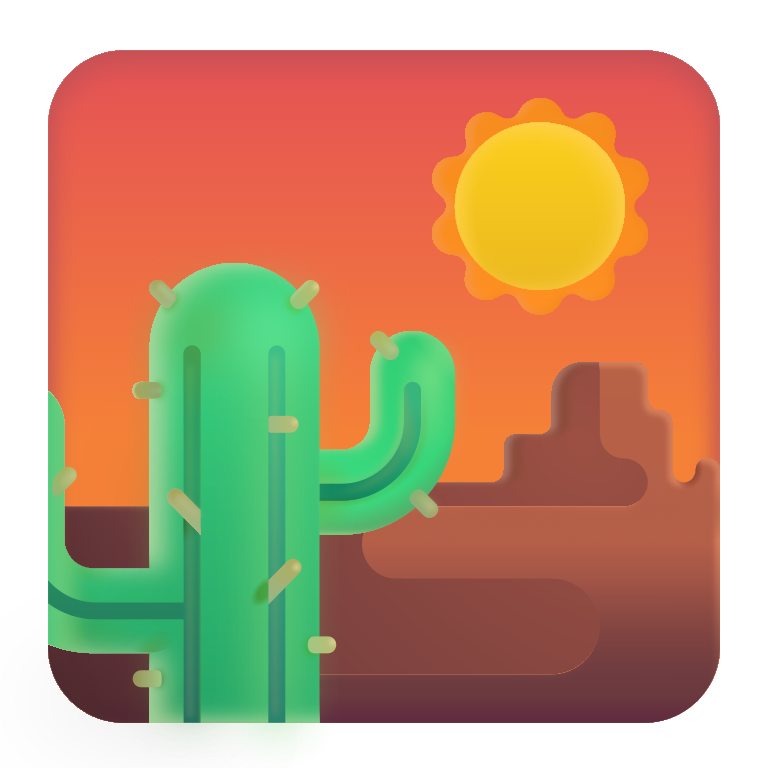
desert color